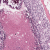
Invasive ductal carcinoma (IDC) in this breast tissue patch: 0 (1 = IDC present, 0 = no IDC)